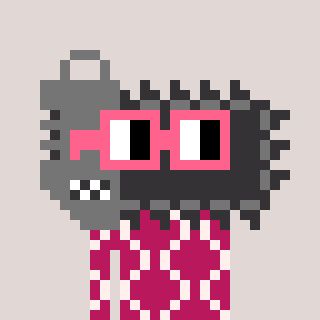
a pixel art character with square pink glasses, a chainsaw-shaped head and a darkpink-colored body on a warm background